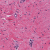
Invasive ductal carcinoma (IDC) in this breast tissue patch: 0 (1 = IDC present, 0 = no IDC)